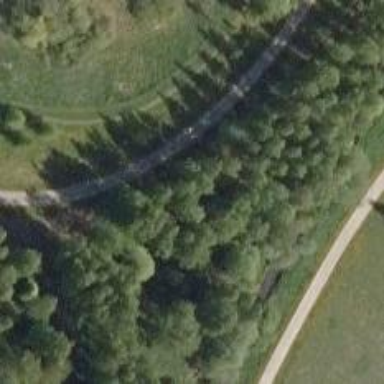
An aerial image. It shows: Asphalt cycleway.